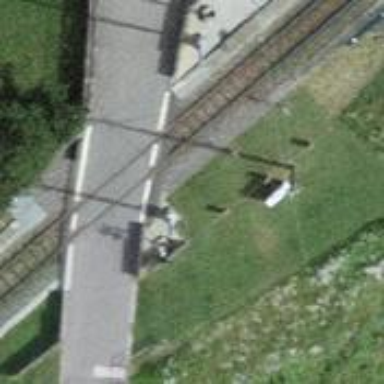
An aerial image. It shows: Narrow-gauge railway track with electrified contact line. The railway has one track.